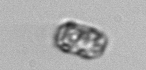
Label: Thalassiosira